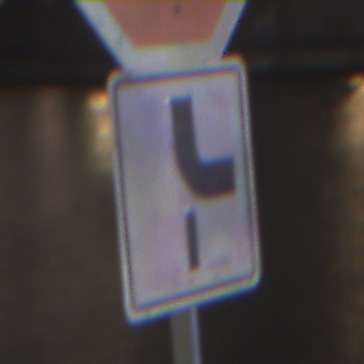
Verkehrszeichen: VerlaufVorfahrtsstrasse10
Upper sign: Stop
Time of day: Night
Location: Outdoor (Urban)
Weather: PartlyCloudy
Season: NotSpecified
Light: Artificial